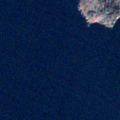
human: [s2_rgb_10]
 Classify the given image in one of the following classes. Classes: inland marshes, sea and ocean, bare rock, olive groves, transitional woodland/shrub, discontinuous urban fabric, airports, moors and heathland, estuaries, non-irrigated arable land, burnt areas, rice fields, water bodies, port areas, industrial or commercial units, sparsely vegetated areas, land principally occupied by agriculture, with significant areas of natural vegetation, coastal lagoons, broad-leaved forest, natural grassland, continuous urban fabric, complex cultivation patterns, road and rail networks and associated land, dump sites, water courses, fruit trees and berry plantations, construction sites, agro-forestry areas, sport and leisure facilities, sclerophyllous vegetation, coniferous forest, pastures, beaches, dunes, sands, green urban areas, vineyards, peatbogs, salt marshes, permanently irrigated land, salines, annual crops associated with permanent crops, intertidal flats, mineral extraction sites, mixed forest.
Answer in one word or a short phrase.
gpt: bare rock, sea and ocean